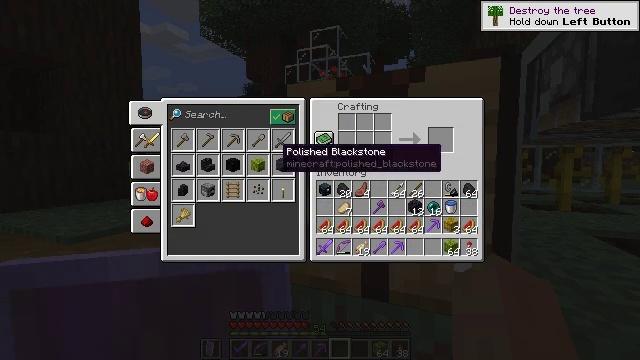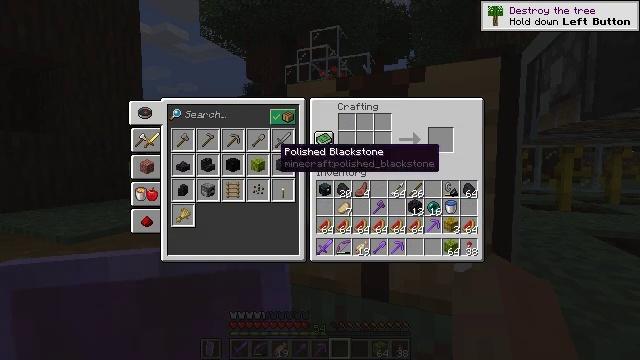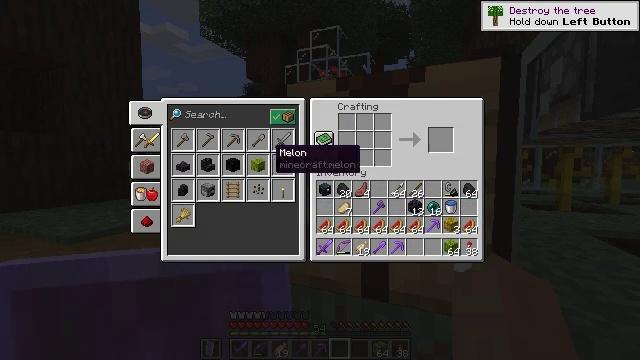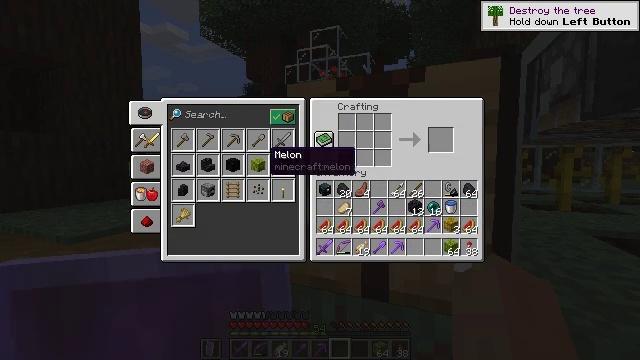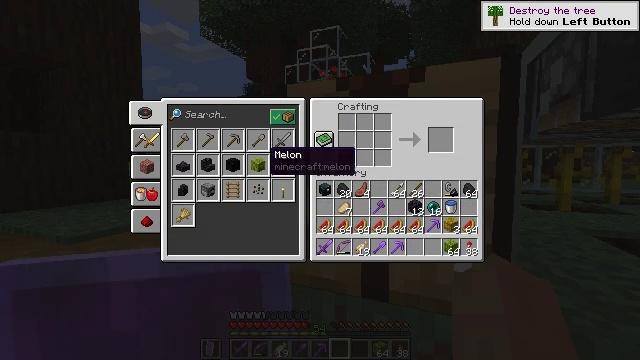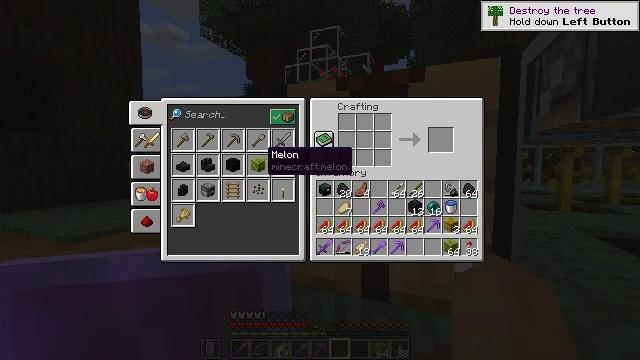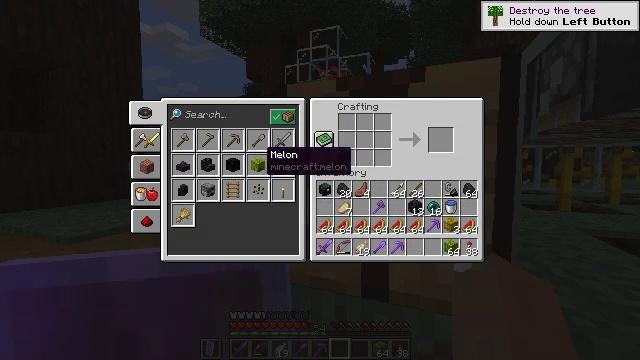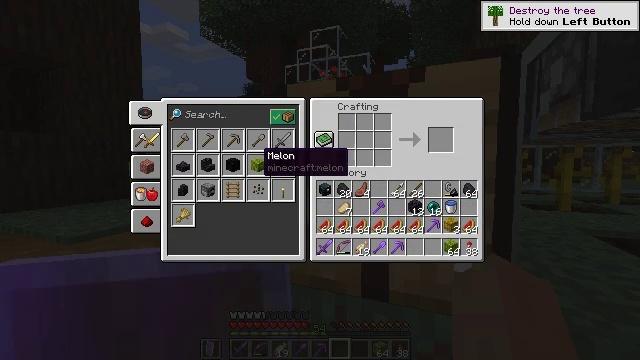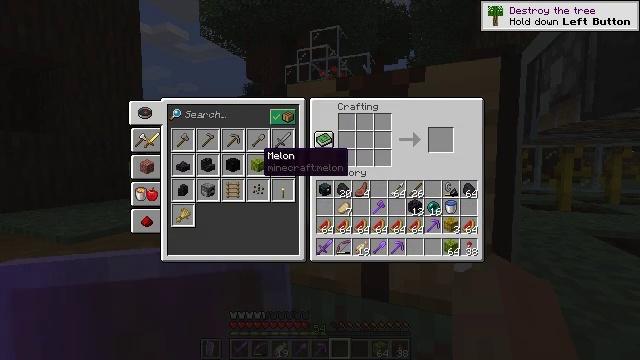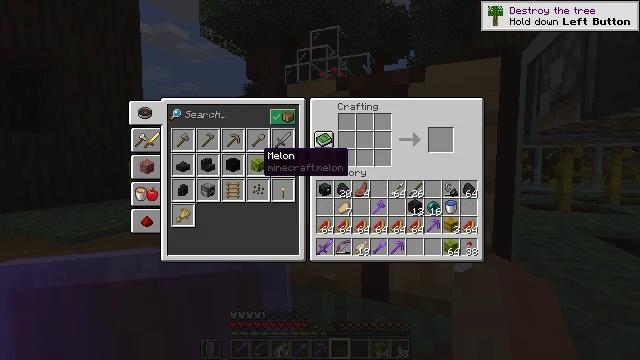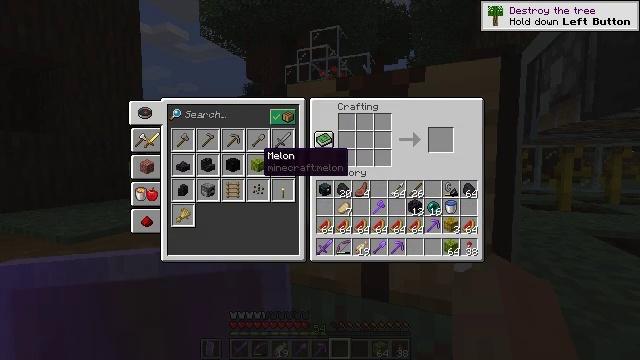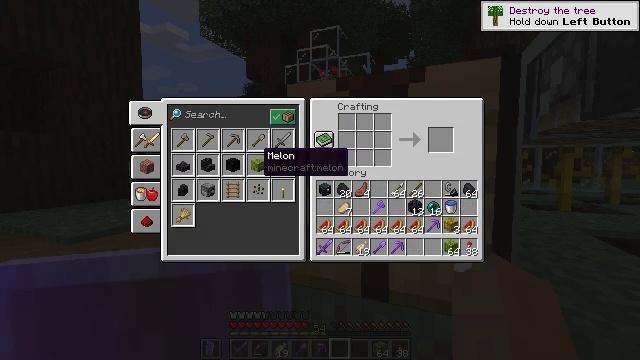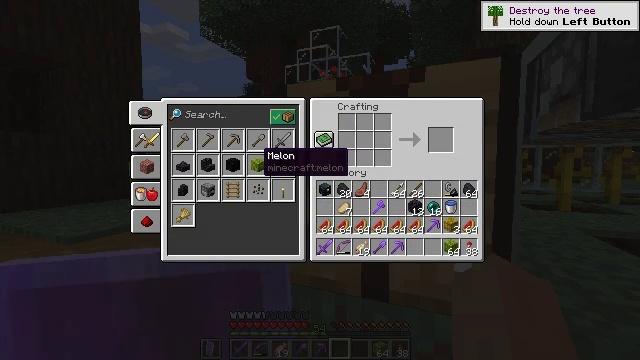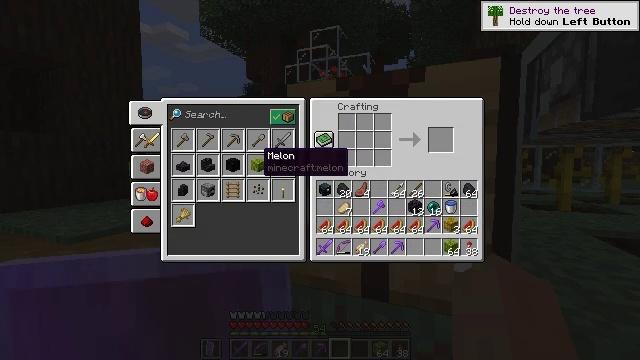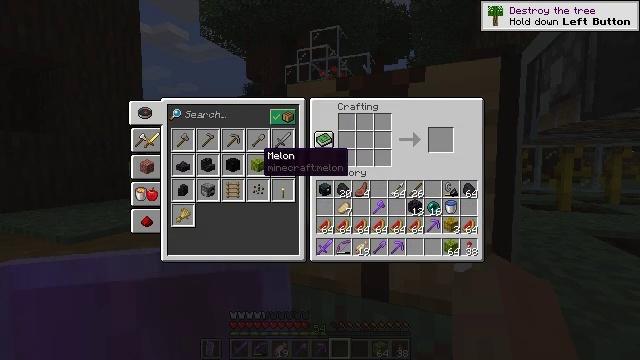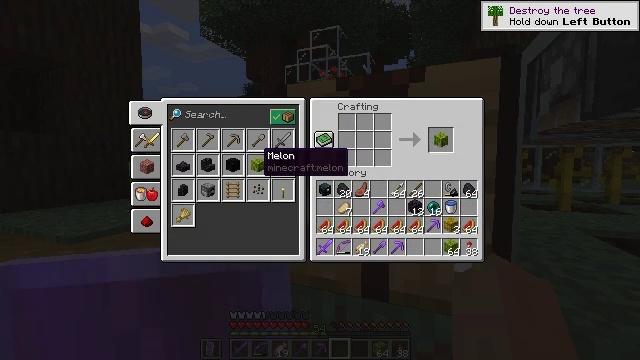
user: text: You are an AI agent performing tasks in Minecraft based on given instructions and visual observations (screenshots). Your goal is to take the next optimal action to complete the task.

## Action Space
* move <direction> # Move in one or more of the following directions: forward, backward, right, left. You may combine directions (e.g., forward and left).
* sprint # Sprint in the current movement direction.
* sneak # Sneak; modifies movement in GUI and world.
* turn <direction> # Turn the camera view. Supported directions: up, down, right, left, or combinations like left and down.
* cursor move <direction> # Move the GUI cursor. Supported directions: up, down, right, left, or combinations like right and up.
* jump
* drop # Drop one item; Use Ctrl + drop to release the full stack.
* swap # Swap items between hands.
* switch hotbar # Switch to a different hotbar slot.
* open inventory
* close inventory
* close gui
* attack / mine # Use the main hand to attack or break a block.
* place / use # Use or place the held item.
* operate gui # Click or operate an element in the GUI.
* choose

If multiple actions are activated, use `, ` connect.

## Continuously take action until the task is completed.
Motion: motion action
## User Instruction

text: Use the crafting table to craft a melon.
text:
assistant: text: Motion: sneak
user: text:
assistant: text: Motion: sneak
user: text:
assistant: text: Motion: sneak
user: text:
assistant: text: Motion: sneak
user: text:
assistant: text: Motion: sneak
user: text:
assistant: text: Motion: sneak
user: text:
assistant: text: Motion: sneak
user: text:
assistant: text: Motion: sneak
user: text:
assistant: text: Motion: sneak
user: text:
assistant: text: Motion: sneak, attack / mine
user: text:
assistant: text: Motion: sneak, attack / mine
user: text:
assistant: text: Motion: sneak, attack / mine
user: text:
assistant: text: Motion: sneak, attack / mine
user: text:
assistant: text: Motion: sneak, attack / mine
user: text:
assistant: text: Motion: sneak, attack / mine
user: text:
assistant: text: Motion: sneak, attack / mine
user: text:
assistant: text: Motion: sneak, turn right, attack / mine
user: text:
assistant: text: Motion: sneak, turn right and up
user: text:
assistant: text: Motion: sneak, turn right
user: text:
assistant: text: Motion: sneak, turn right
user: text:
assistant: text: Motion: sneak
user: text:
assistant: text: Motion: sneak
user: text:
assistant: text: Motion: sneak
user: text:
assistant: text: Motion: sneak
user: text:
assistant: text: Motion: sneak, turn left
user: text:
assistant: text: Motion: sneak
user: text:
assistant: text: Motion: sneak
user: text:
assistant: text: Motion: sneak
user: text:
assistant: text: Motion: sneak
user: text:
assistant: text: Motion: sneak